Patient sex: M
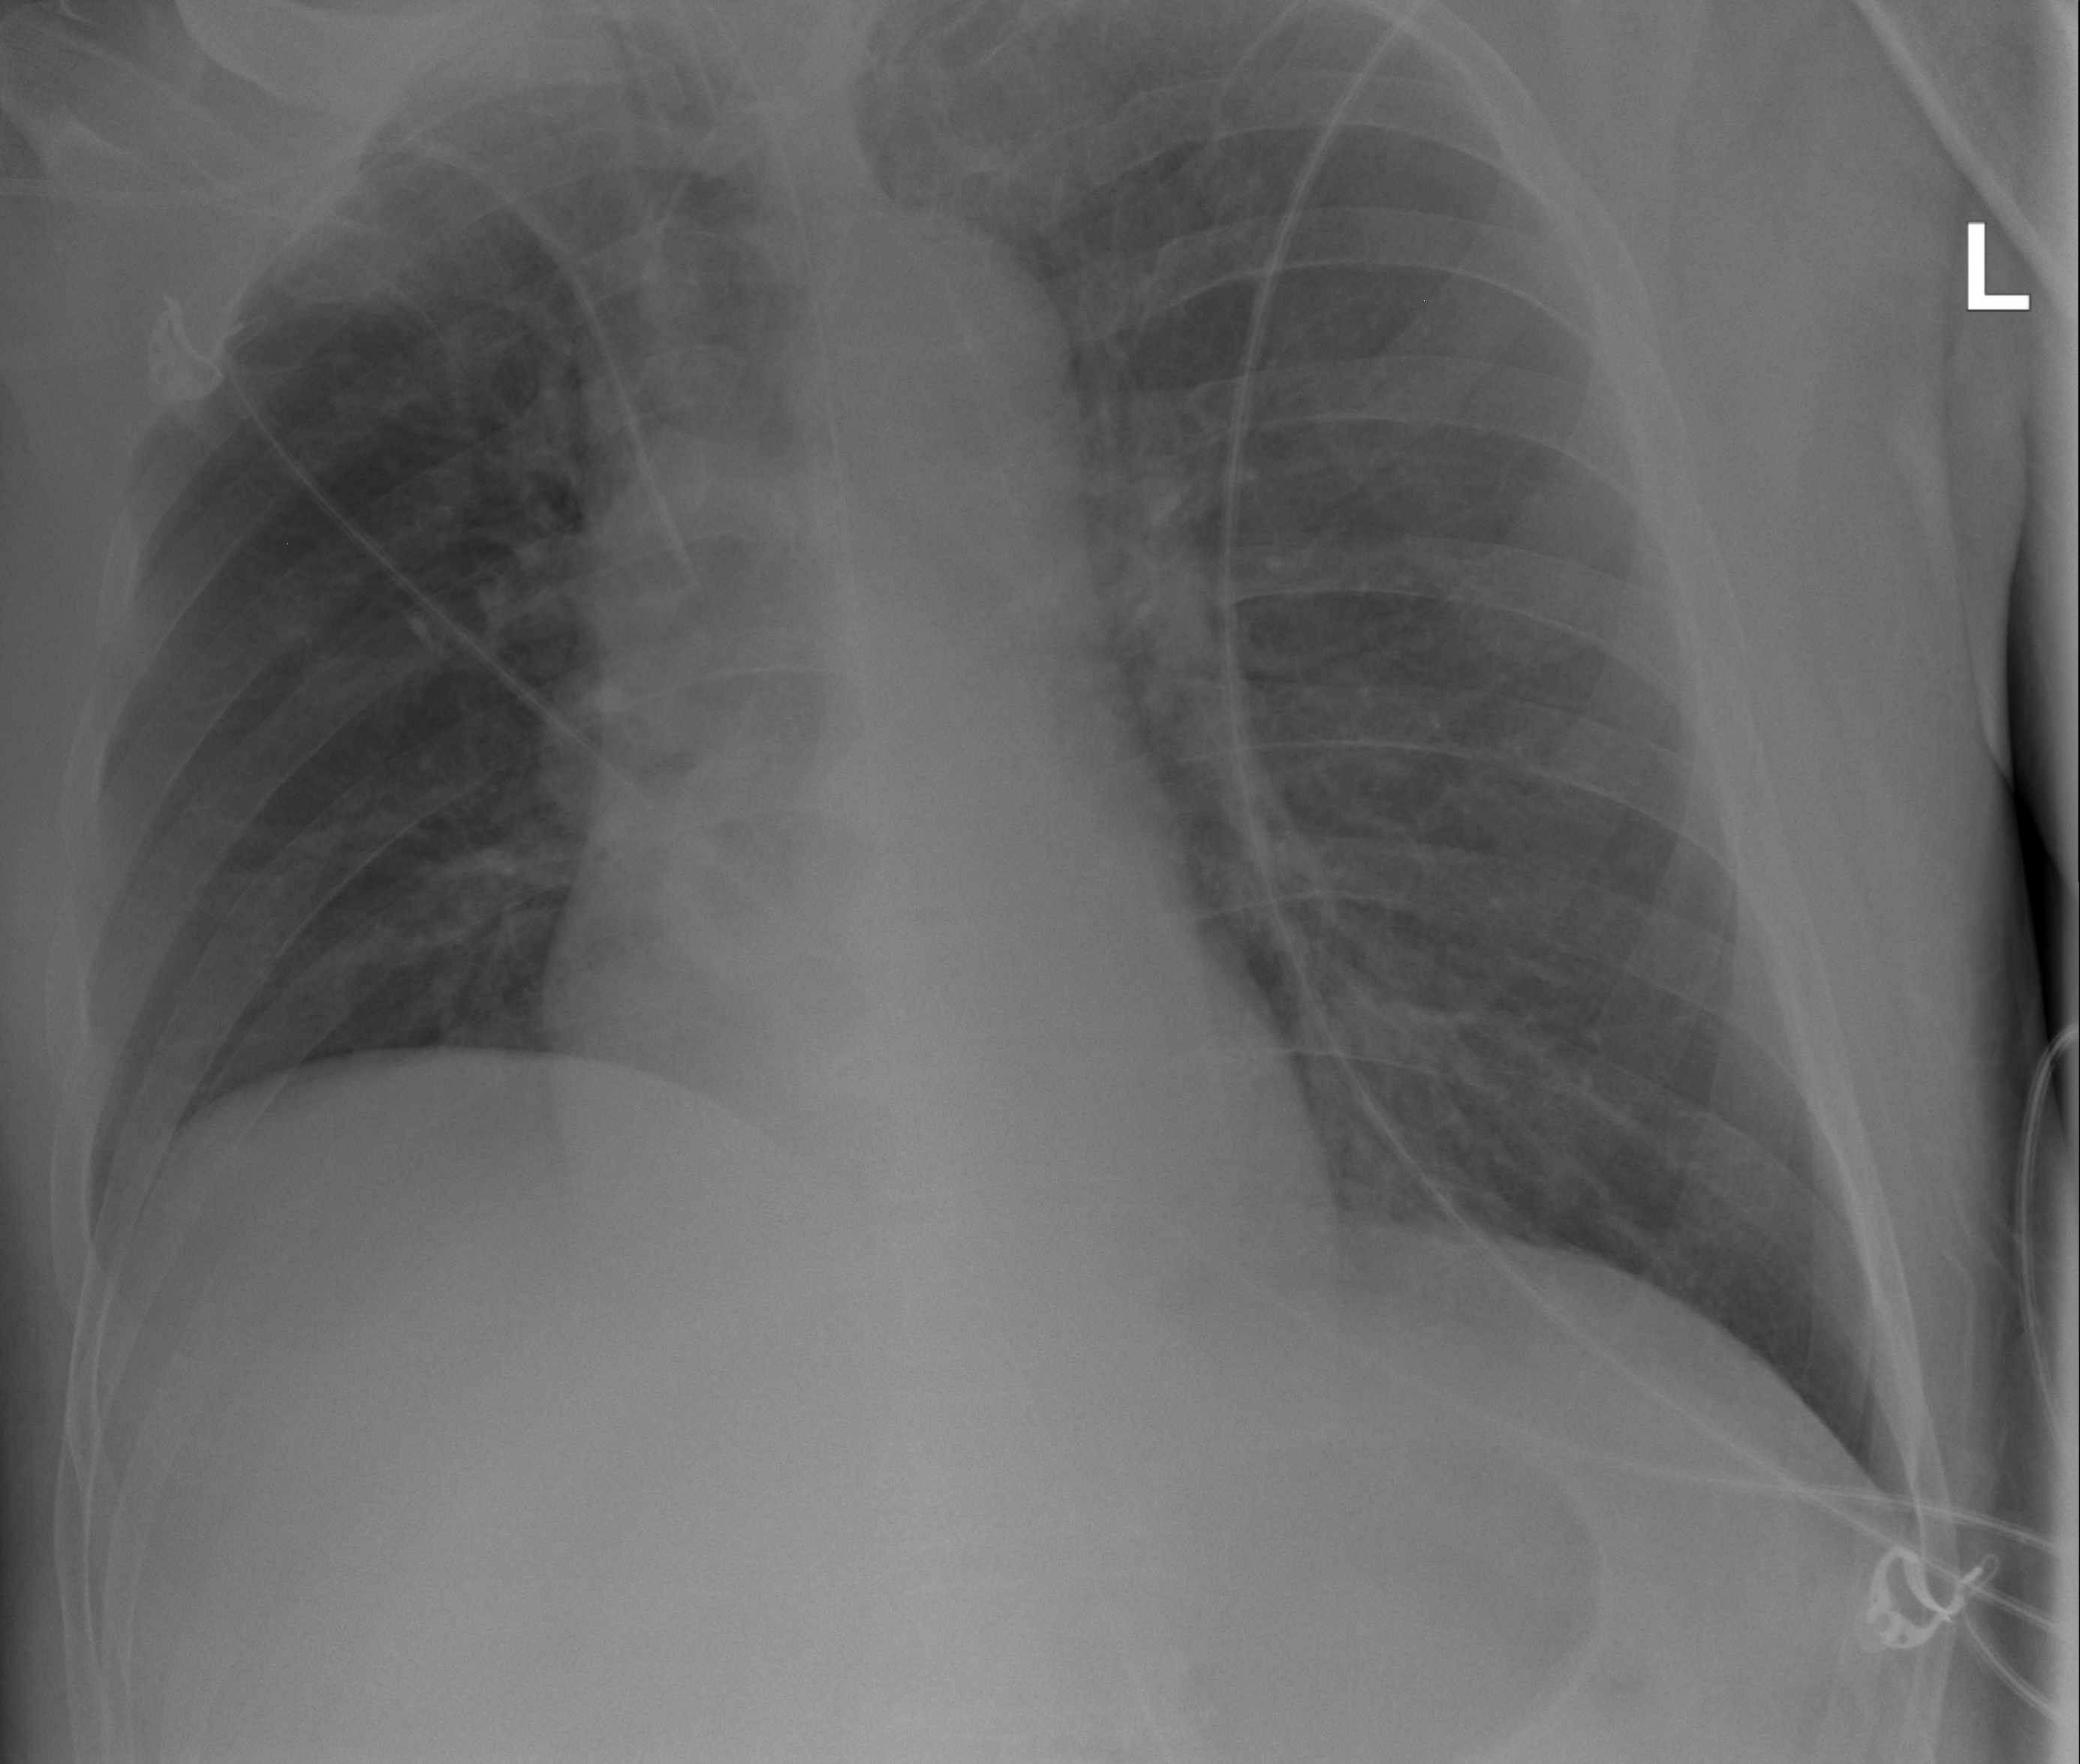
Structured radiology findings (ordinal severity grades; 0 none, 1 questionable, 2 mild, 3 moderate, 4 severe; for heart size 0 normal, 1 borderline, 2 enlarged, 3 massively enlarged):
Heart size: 1
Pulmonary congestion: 2
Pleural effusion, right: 1
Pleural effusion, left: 0
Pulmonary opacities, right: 0
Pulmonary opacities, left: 0
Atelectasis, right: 1
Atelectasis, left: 0